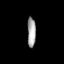
Tissue: prostate
Cell type: T cells
Senescence score: 0.7218
Nuclear area (px): 248
Mean DAPI intensity: 163.887